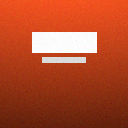
Screen state: on